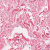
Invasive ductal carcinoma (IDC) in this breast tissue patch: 0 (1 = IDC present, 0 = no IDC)